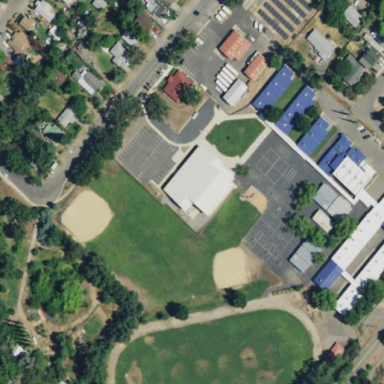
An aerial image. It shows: School.